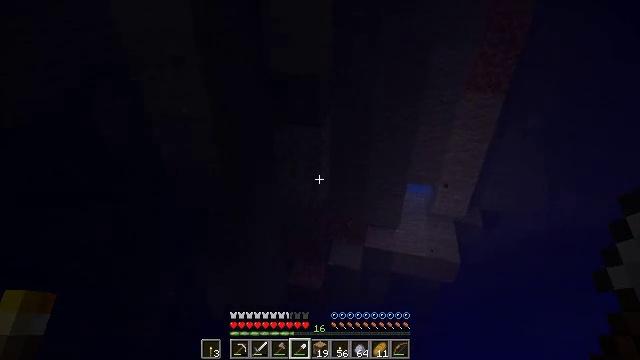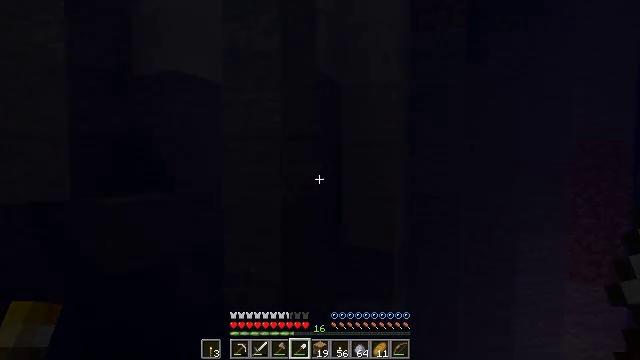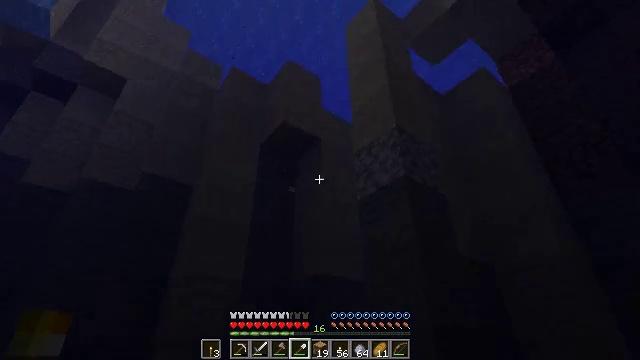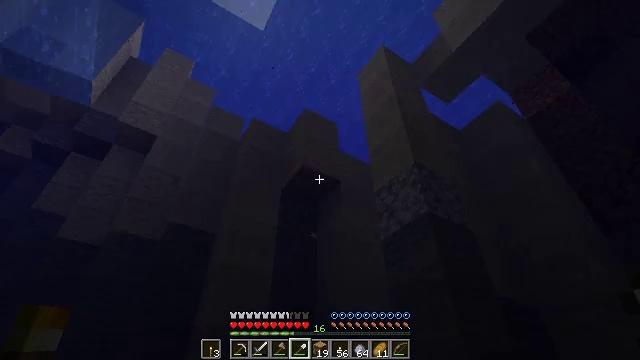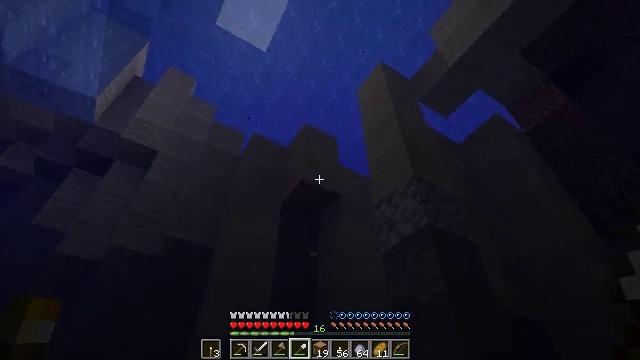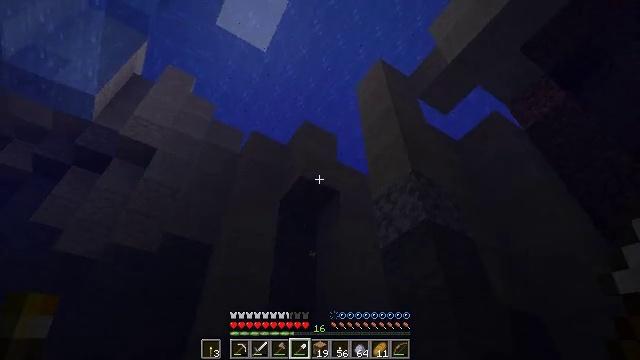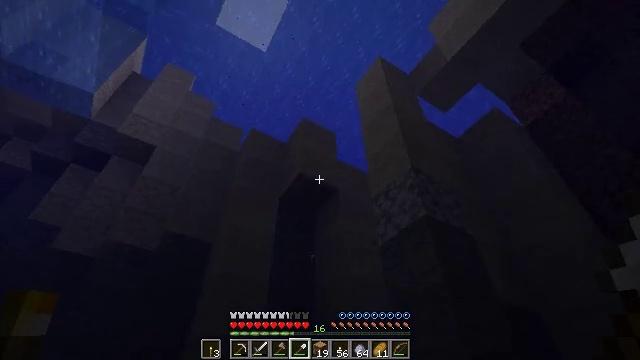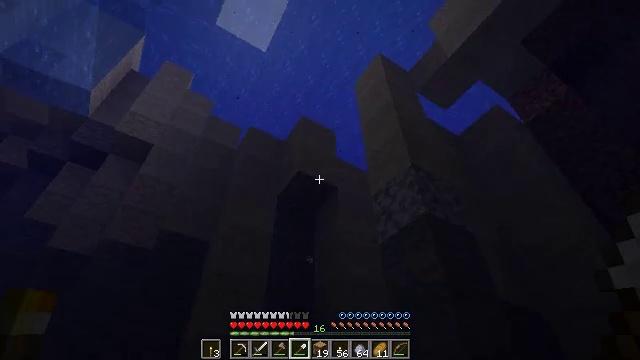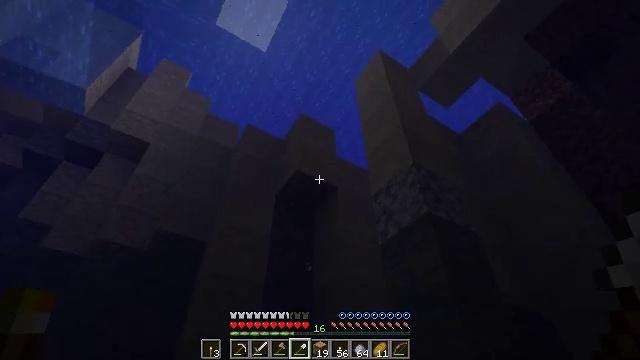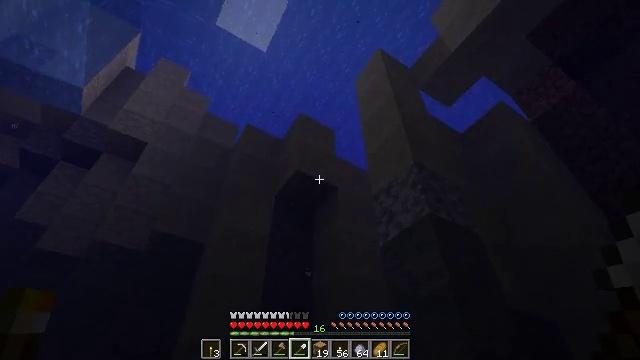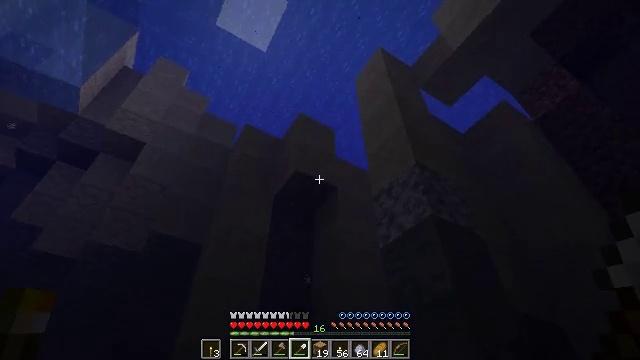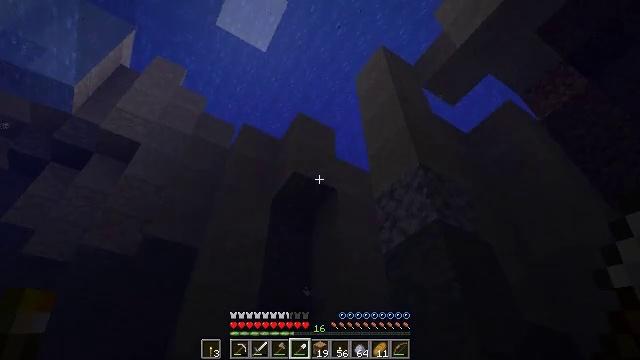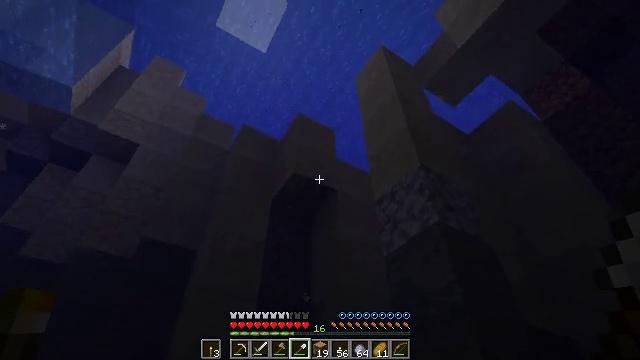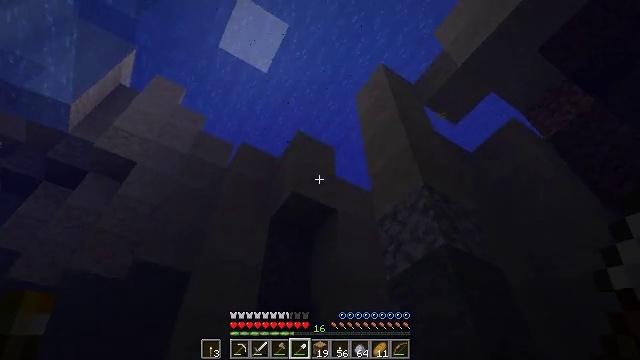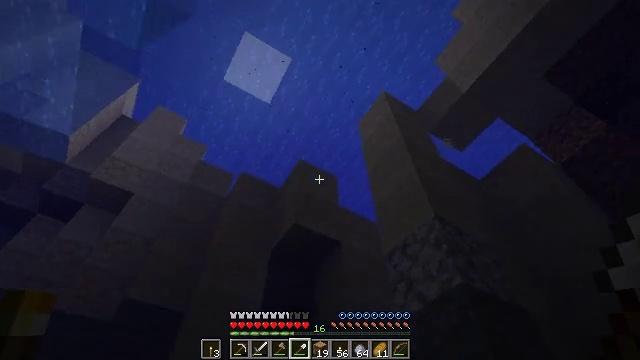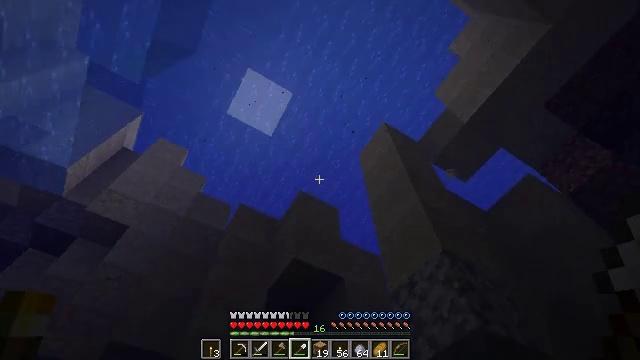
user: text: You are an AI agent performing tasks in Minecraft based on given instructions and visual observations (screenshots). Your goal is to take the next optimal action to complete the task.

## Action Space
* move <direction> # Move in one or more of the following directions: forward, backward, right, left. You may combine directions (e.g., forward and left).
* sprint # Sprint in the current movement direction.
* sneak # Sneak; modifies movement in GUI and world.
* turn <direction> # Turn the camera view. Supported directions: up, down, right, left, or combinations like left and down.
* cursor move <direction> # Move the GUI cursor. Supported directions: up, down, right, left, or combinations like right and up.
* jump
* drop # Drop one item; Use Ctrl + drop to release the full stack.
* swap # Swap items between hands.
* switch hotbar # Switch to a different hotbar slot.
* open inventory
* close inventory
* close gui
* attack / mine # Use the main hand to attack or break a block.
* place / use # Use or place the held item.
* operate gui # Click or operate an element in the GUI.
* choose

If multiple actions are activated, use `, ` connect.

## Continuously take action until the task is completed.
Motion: motion action
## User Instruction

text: Gather clay blocks.
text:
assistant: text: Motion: move forward, turn left and up
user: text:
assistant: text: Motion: turn left and up
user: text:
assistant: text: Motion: turn left and up
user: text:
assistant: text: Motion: move forward, turn up
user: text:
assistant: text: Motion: move forward
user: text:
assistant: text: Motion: move forward, jump
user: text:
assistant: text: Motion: move forward, jump
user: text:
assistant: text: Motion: move forward, jump
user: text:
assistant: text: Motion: move forward, jump
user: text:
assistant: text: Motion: move forward, jump
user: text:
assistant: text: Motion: move forward, jump
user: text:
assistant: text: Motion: move forward, jump
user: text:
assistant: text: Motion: move forward, turn up, jump
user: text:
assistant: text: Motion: move forward, turn up, jump
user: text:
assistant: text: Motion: move forward, turn up, jump
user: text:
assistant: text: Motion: move forward, sprint, turn up, jump
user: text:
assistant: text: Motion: move forward, sprint, jump
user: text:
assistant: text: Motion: move forward, sprint, jump
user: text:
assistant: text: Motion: move forward, sprint, jump
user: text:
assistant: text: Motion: move forward, sprint, jump
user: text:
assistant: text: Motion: move forward, sprint, jump
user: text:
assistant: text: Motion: move forward, sprint, jump
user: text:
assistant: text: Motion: move forward, sprint, jump
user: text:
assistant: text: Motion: move forward, sprint, jump
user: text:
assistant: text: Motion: move forward, sprint, jump
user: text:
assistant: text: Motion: move forward, sprint, jump
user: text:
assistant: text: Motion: move forward, sprint, turn right and up, jump
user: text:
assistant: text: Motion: move forward, sprint, turn right, jump
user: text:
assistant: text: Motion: move forward, sprint, turn right, jump
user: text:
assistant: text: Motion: move forward, sprint, jump